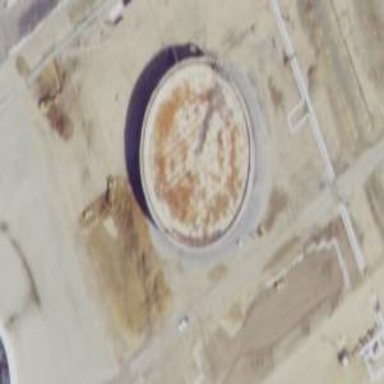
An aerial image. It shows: Storage tank which is man-made and housed in building.